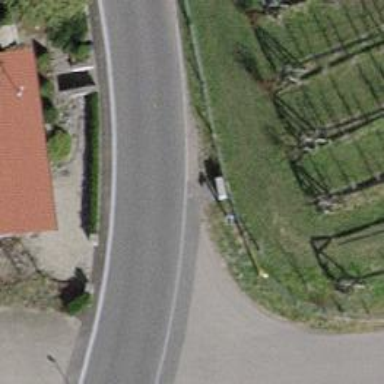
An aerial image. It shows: Cable distribution cabinet for power.